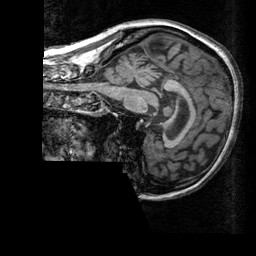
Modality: T1w
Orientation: sagittal
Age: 65
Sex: female
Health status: healthy
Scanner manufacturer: siemens
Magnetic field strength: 3 T
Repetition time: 2.3 s
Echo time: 0.00303 s